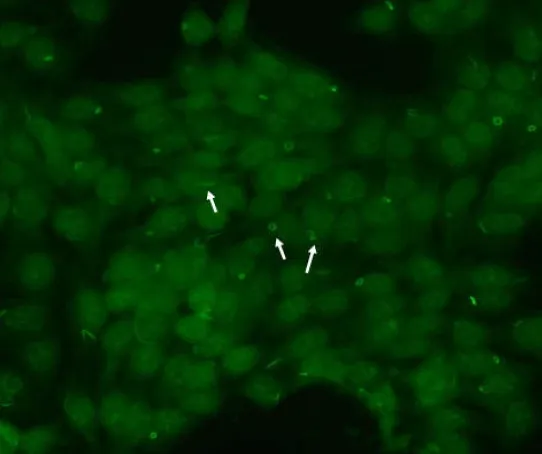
R&R pattern. We observed one to two rods and/or rings per cell including some intermediate structures such as a figure ''8'', elongated rings, twisted rings, rods with pin loops. Some rods often align adjacent to the nucleus or perpendicular to the nucleus, and rings may be found in the cytoplasm.
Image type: pathology (fish)